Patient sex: M
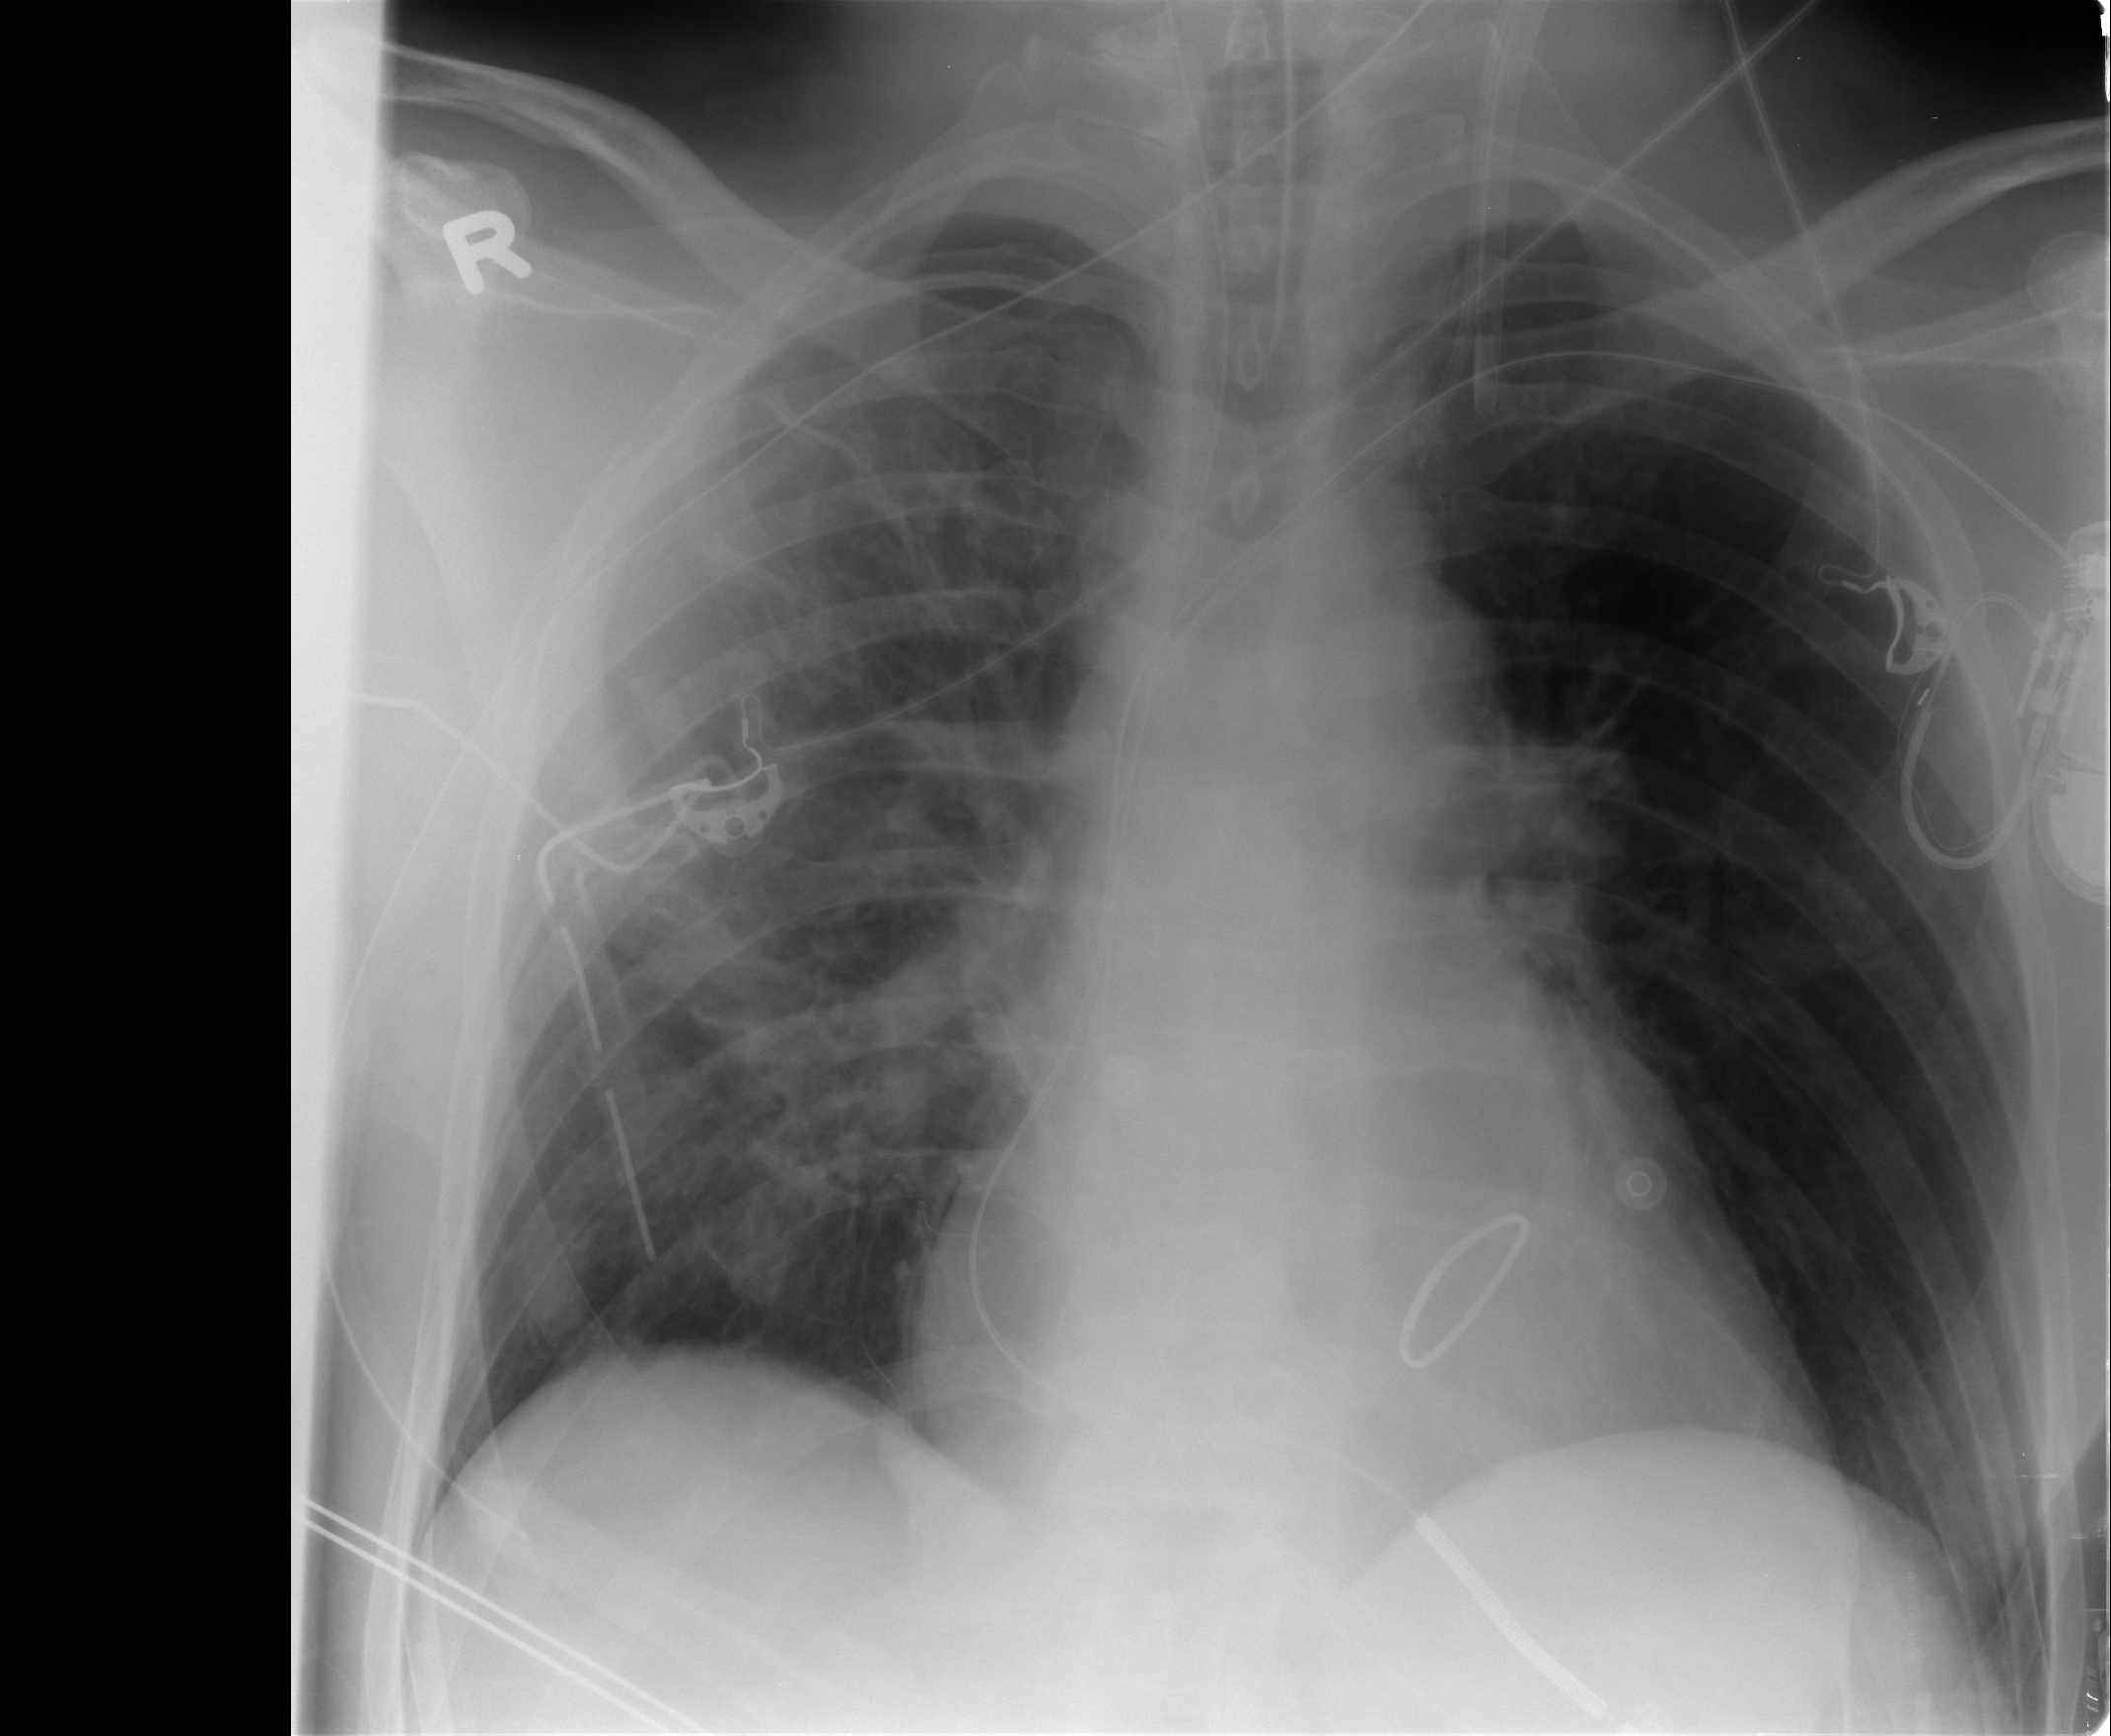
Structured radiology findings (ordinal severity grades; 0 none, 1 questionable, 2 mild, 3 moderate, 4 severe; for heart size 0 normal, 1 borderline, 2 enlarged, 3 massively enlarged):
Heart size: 2
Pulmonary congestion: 2
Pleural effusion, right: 0
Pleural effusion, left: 0
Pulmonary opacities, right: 0
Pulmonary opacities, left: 0
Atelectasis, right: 3
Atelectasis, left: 0